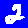
Digit: 2